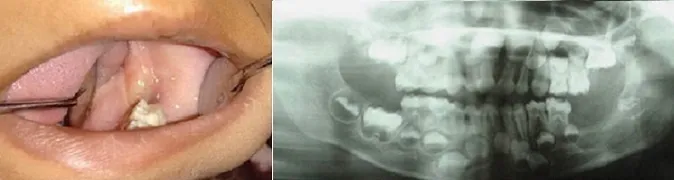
3 months post-operative clinical picture showing satisfactory healing & radiograph (OPG)-revealing partial filling of the surgical bone defect.
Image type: radiology (x_ray)